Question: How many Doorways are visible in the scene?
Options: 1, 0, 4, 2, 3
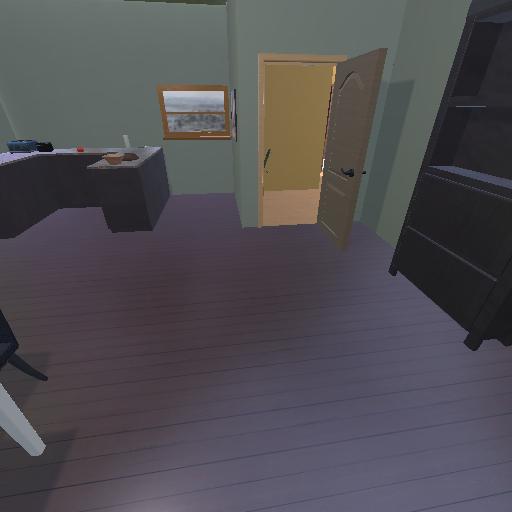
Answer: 1